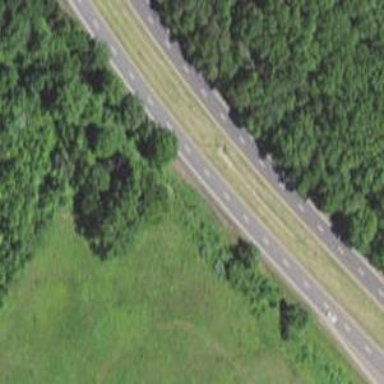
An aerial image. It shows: Expressway with asphalt surface classified as trunk highway.